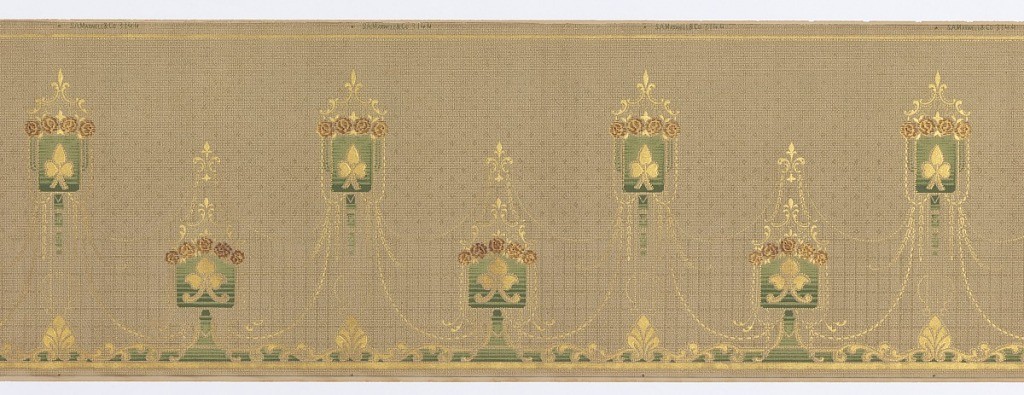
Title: Frieze
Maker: Maxwell & Co., S.A., Chicago, Illinois, USA
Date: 1905–1915
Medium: Machine-printed paper
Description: On beige ground with light brown specks, square banners on stands in green containing yellow shapes, such as spades and fleur-de-lis, topped with roses in brown and crowned with yellow scrolls, all connected by yellow "chains." Lower border with yellow acanthus leaves and scrolls.